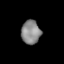
Tissue: lung
Cell type: Others
Senescence score: 0.1783
Nuclear area (px): 448
Mean DAPI intensity: 135.382